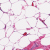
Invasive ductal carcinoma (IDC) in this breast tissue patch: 0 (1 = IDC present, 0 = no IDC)